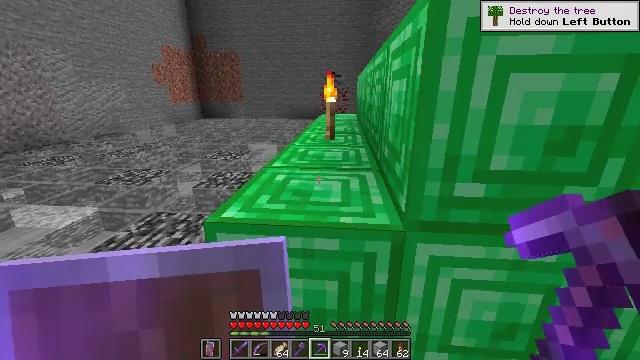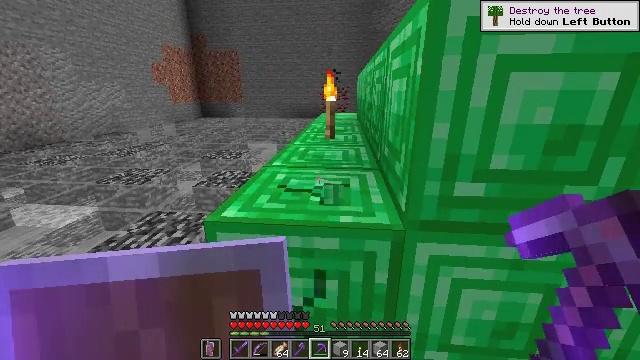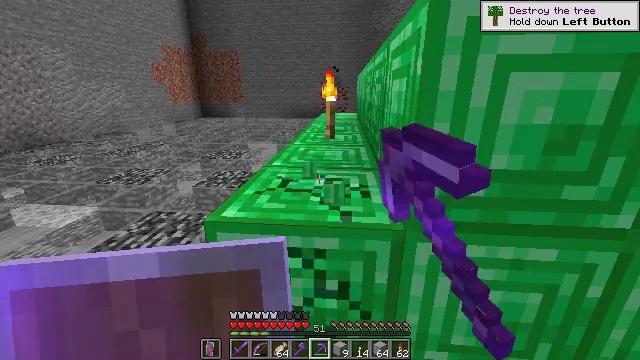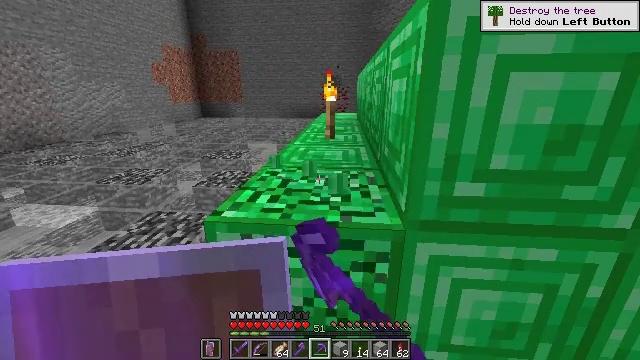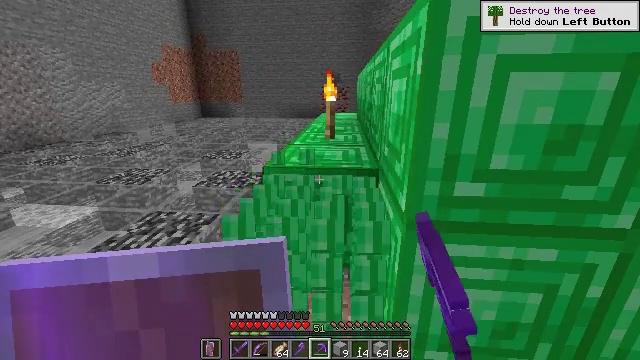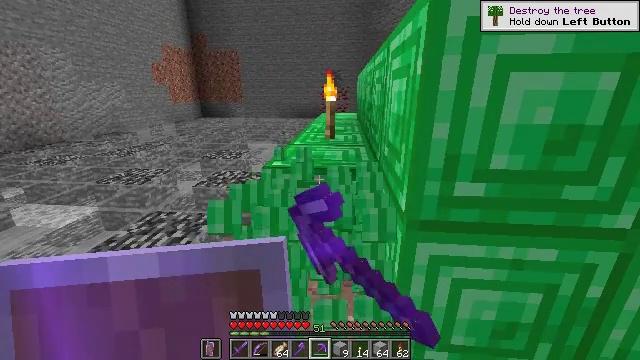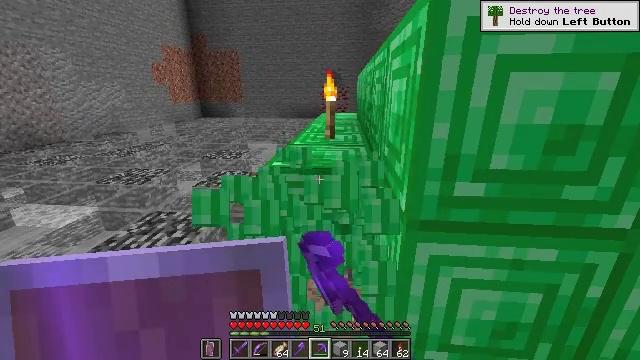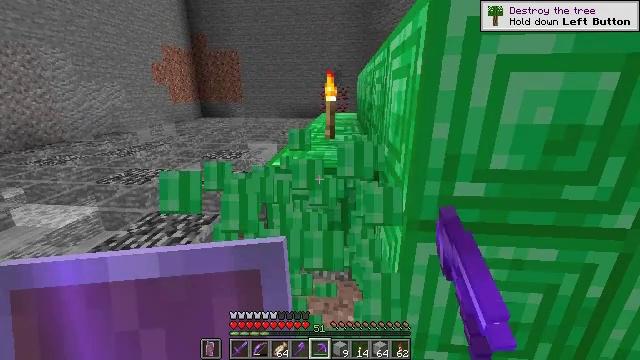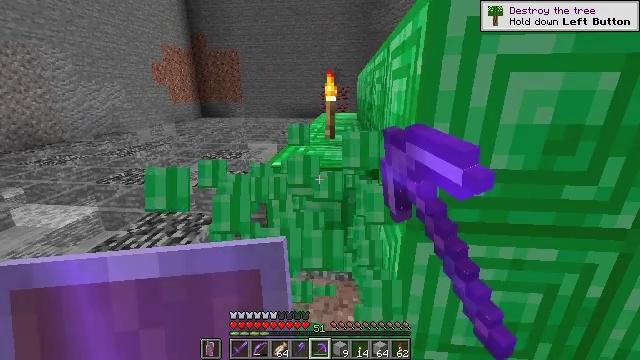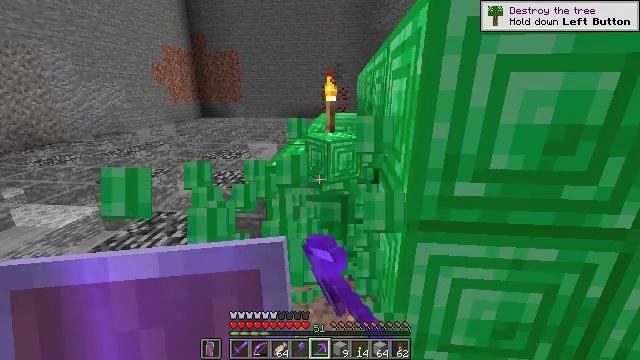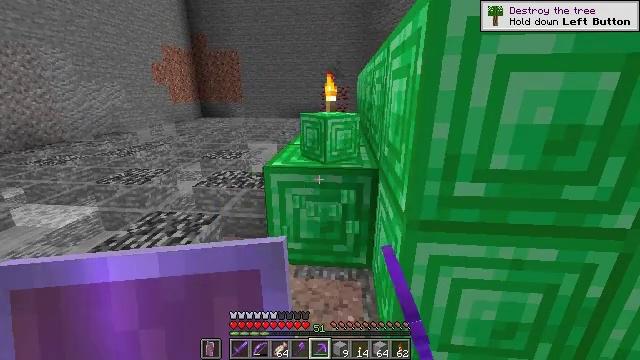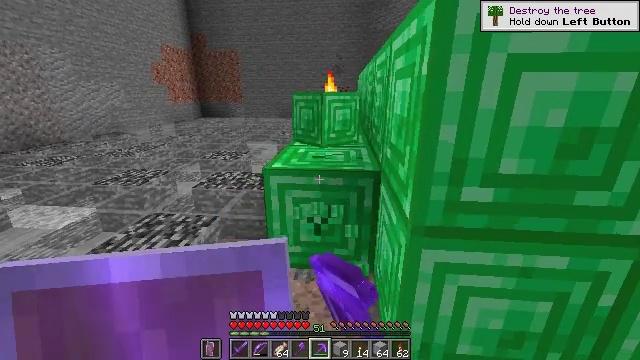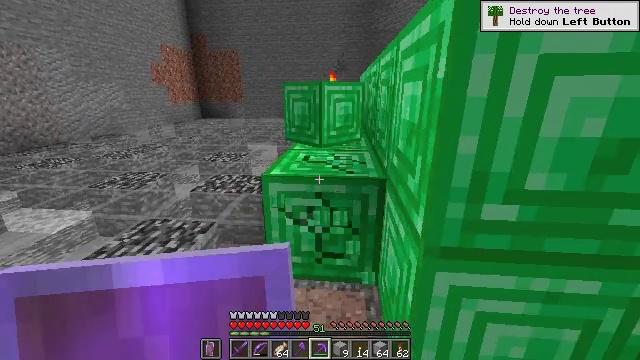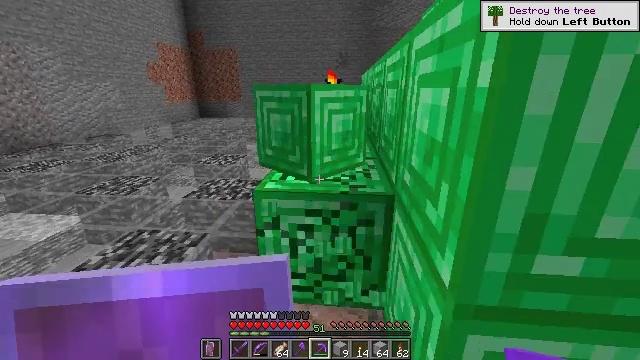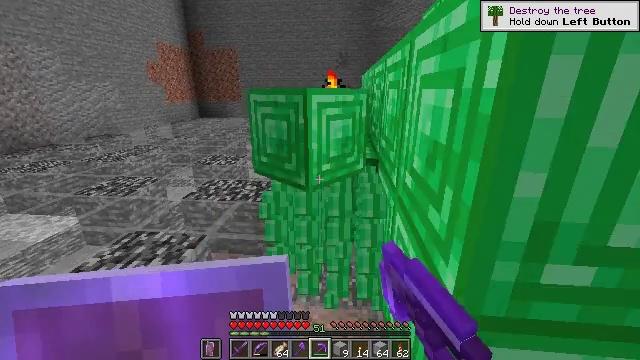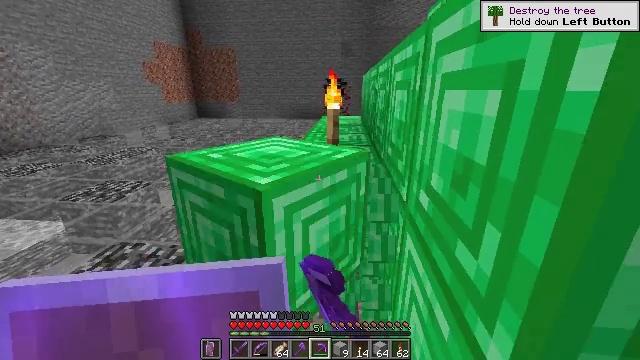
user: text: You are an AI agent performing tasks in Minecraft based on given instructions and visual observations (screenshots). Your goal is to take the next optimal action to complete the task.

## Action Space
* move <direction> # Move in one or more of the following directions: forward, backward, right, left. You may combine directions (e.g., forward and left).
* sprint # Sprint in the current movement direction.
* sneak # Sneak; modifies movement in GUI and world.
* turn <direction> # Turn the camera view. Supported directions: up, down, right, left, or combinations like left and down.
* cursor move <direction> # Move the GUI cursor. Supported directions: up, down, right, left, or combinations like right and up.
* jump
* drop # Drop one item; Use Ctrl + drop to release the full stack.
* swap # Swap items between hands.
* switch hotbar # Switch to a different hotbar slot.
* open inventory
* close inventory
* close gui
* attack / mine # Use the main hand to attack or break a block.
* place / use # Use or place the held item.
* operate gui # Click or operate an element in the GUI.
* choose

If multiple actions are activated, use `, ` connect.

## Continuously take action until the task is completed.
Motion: motion action
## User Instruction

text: Mine the emerald block.
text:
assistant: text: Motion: attack / mine
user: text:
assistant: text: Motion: attack / mine
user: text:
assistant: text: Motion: attack / mine
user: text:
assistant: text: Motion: attack / mine
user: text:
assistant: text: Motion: attack / mine
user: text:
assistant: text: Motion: attack / mine
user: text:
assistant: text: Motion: attack / mine
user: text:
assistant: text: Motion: attack / mine
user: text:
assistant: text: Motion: attack / mine
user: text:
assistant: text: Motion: attack / mine
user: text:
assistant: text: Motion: move forward, attack / mine
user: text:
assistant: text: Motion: move forward, attack / mine
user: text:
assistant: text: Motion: move forward, attack / mine
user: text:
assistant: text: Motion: move forward, attack / mine
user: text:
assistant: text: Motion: attack / mine
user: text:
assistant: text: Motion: attack / mine
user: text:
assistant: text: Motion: attack / mine
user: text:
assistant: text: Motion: attack / mine
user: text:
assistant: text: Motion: attack / mine
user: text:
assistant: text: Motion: attack / mine
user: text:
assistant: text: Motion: turn right, attack / mine
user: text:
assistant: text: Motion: turn right, attack / mine
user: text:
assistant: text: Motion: attack / mine
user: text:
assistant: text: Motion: move forward, attack / mine
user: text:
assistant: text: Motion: move forward, attack / mine
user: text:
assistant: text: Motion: move forward, attack / mine
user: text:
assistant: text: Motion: move forward, attack / mine
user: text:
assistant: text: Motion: move forward, attack / mine
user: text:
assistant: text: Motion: attack / mine
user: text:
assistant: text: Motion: attack / mine